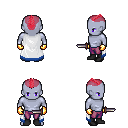
a pixel art fantasy rpg character, male body template, dark elf, purple skin, white trimmed cape, magenta pants, ruby red short mohawk hairstyle, gold gloves, black shoes, dagger, four views (front, back, left, right), 2x2 character sprite sheet, small pixel art, hard edges, no anti-aliasing